Question: Im working with xcode6. My last memory was I've remove all swift file in my project and add it again, and I encountered this error:

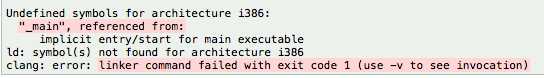
Answer: You need <URL> attribute to 'AppDelegate'. or you forgot to add AppDelegate?
'''
@UIApplicationMain
class AppDelegate: UIResponder, UIApplicationDelegate {
...
}
'''